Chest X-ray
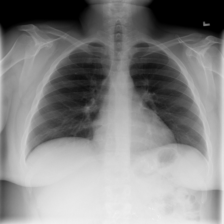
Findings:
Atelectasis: negative
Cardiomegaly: negative
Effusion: negative
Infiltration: negative
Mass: negative
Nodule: negative
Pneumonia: negative
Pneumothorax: negative
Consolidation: negative
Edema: negative
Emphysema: negative
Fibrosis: negative
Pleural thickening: negative
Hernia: negative